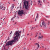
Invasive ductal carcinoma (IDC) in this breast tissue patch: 0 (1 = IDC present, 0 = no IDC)